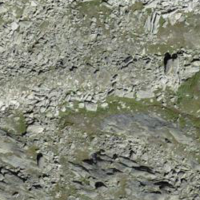
EUNIS habitat code: 48
Species observed at this site:
Minuartia recurva
Achillea erba-rotta
Achillea nana
Saxifraga moschata